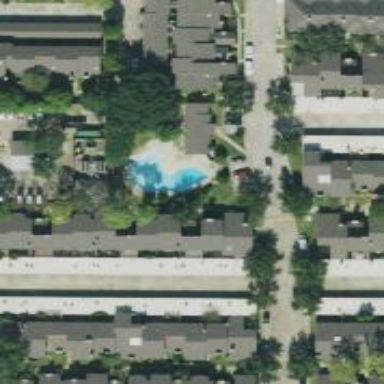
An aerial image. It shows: Residential neighbourhood.